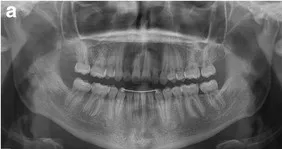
A; Panoramic radiograph at the end of orthodontic treatment showing the 1st permanent molar in the position of the 2nd premolar.
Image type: radiology (x_ray)